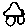
Label: car